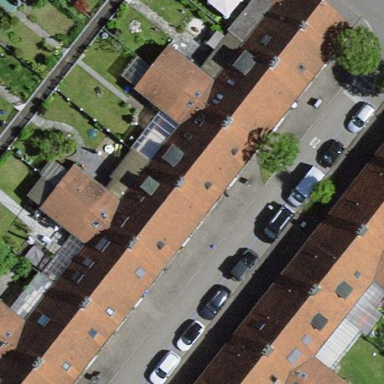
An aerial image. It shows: Terrace building.